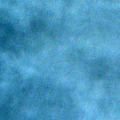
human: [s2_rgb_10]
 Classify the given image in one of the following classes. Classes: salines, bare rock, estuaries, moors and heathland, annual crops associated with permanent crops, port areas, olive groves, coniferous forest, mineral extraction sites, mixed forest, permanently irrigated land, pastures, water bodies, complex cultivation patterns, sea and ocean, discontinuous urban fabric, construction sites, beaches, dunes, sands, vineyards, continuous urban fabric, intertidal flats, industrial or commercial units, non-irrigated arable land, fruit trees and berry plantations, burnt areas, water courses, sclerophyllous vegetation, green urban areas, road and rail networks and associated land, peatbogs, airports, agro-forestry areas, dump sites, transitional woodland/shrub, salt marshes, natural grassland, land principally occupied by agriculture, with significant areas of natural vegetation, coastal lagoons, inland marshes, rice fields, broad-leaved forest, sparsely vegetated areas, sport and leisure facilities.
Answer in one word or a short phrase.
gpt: sea and ocean